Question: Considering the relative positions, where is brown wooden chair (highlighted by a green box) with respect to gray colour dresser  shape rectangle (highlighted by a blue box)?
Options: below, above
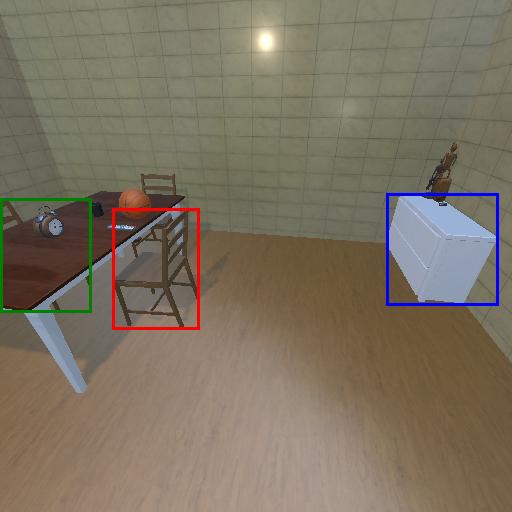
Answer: below